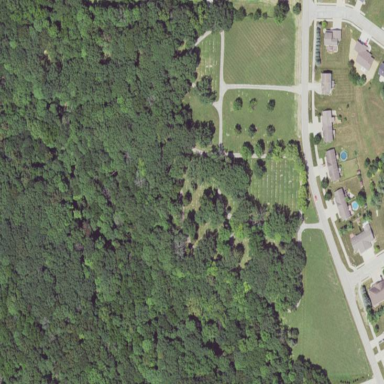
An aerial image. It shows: Cemetery.